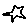
Label: star